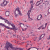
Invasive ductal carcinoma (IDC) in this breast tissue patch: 1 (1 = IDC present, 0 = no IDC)